Question: Currently, I'm trying to figure a way to look down a single column to find a specific criterion and in this case, I want to find dates that are less than 4/16/20. Once that criteria is met, I want to SUM the cell below for all met criteria in that column. This is an image of my dataset
.
After doing some googling the closest I found was the code below which leads me to the idea that change information after offset to compute what I want.
<URL>
'''
Sub AddDashes()
Dim SrchRng As Range, cel As Range
Set SrchRng = Range("RANGE TO SEARCH")
For Each cel In SrchRng
If InStr(1, cel.Value, "TOTAL") > 0 Then
cel.Offset(1, 0).Value = "-"
End If
Next cel
End Sub
'''
Not sure if I'm on the right track. It would also be nice If I would be able to amend code to check a range vs 1 column, thanks.
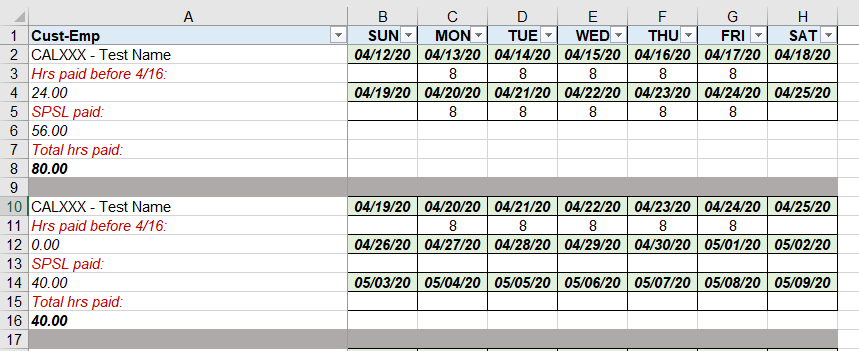
Answer: In this example you need to select the range of dates (1 row at a time only) to run the code. This also allows you to input the date (I'm assuming it changes over time so this should be helpful)
'''
Sub SumByDate()
Dim DateRange As Range
Dim c As Range
Dim d As Range
Dim SearchDateInput As String
Dim SearchDate As Date
Set DateRange = Application.InputBox("Select a range", "Get Range", Type:=8) 'Select Date Range
SearchDateInput = Application.InputBox("Enter A Date") 'enter as mm/dd/yyyy
SearchDate = DateValue(SearchDateInput) 'this converts date entered as string to date format
For Each c In SrchRng 'for each date in list of dates
Set d = c.Offset(1, 0) 'pionts out cells to sum- in this case the cell beneath the date
If c < SearchDate Then 'if date is less than input date
Sum = Sum + d 'sum the date if true
End If
Next c 'goes to next date in row
DateRange.Cells(1, 1).Offset(2, -1) = Sum 'inputs all summed values into cell that is two down, one to the left of first date cell
End Sub
'''